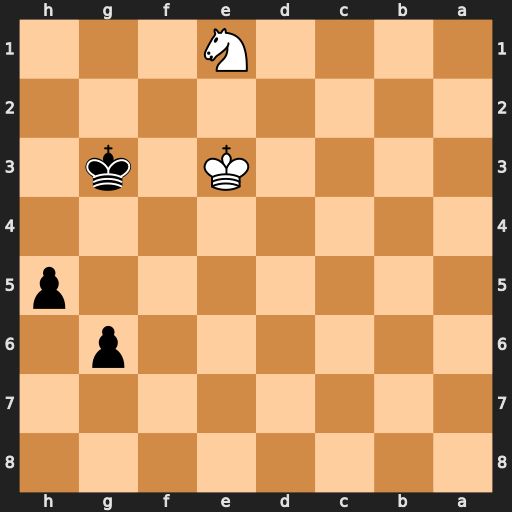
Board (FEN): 8/8/6p1/7p/8/4K1k1/8/4N3
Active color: b
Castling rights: -
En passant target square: -
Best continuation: h4 Nf3 h3 Ke4 g5 Nxg5 h2